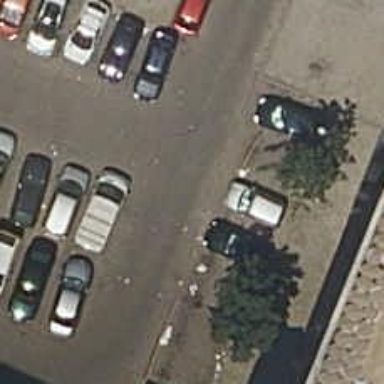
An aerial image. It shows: Asphalt parking aisle road for service vehicles.